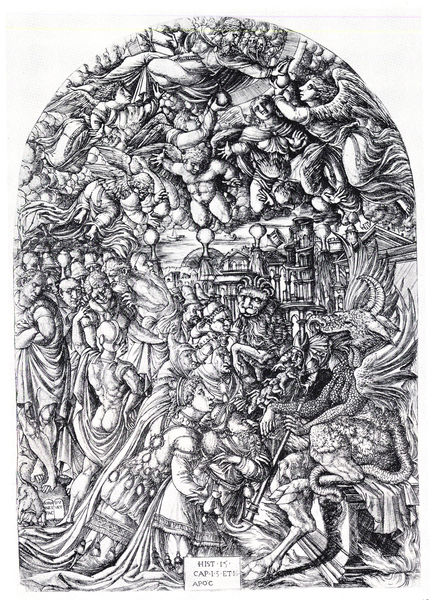
Titel: Der Drache mit den sieben Hörnern und das Tier mit den Lammshörnern
Künstler: Jean Duvet
Institution: (Seriendruck)
Schlagwörter: akt, flügel, himmel, körper, mann, nackt, weiß, wolken, frauen, menschen, stadt, fenster, grau, hintergrund, köpfe, männer, rücken, schwarz, szene, gebäude, haus, tier, tiere, leute, masse, menge, gedränge, gericht, architektur, federn, bild, horn, kelch, gewänder, fliegen, oval, pferd, chaos, engel, putto, hufe, schwanz, hintern, holzschnitt, schrift, bogen, ort, giebel, grafik, graphik, kuppel, arch, church, crowd, men, people, robes, soldaten, soldiers, sword, thron, white, women, black, figures, painting, inschrift, leiber, schaf, türme, haufen, schweben, druck, schnitt, druckgrafik, holzstich, radierung, stich, illustration, militär, schwarzweiß, durcheinander, knien, soldat, getümmel, schlange, helm, gebet, allegorie, halbrund, christus, jüngstes gericht, teufel, angel, angels, fighting, fruit, gods, greek, heaven, horses, naked, nude, roman, sky, fabel, wesen, fabelwesen, knieende, building, kralle, helmet, löwe, hörner, dürer, drawing, putten, kupferstich, black and white, anbetung, castle, animals, etching, beard, devil, flying, unwesen, ungeheuer, drachen, drache, sculpture, wings, cherub, cherubs, cupid, monster, city, crowded, feast, lamps, party, latein, lateinisch, buildings, ceiling, art, butt, engraving, circle, gewimmel, god, mythical, fish, horns, capricorn, bosch, getier, ölberg, dragon, untiere, relief, spuk, bow, chweben, lion, evil, wing, judgment, earth, holy, queen, kneel, demon, demons, dante, satan, details, fun, engel\, alligator, intricate, griffin, submission, apocalypse, wonen, ´children, binge, crownd